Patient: sex F, age 34
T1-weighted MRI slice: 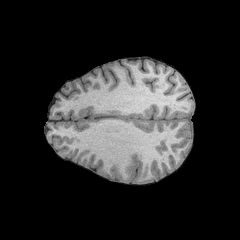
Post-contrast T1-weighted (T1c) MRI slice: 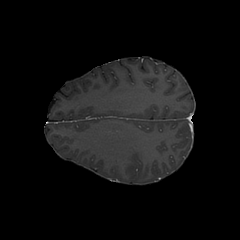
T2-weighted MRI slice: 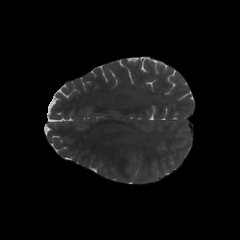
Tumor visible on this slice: yes
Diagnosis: Astrocytoma, IDH-mutant
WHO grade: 3